Aerial crown-view tile of a tropical tree (Barro Colorado Island, Panama), acquired 20241014:
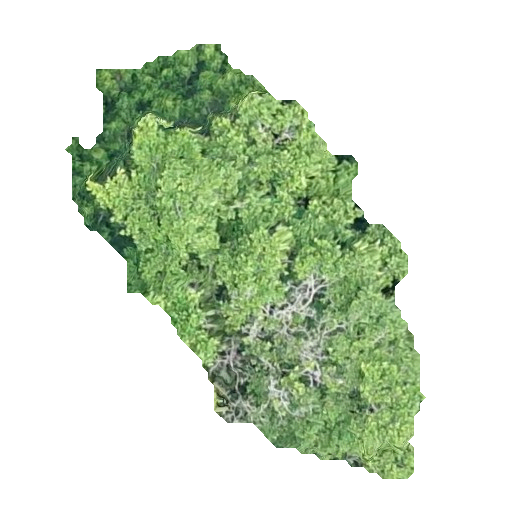
Species: Guatteria lucens
GBIF accepted scientific name: Guatteria lucens
Crown area: 140.765 m²